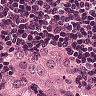
Metastatic tissue present: yes